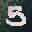
Label: 5